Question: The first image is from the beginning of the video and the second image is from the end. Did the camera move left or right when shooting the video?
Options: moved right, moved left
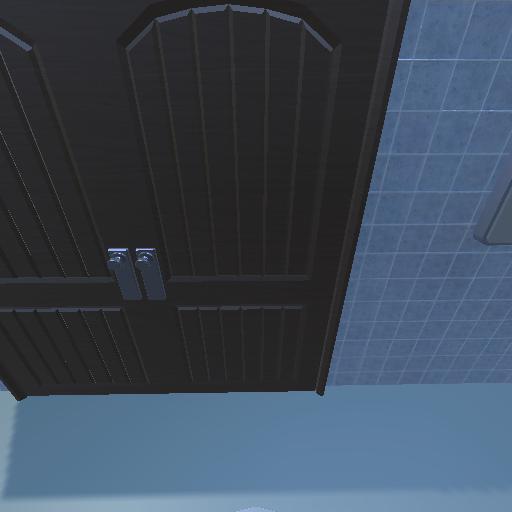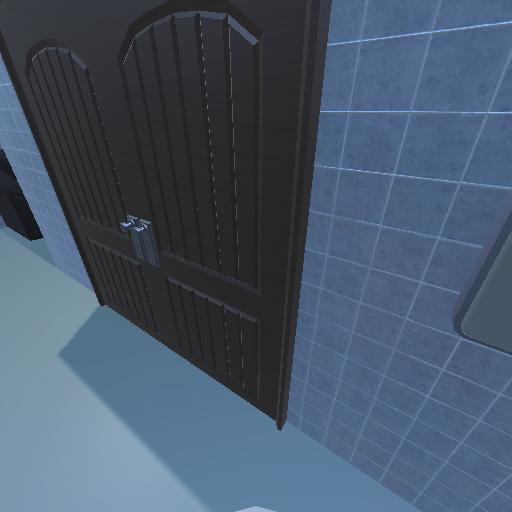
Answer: moved right